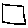
Label: square